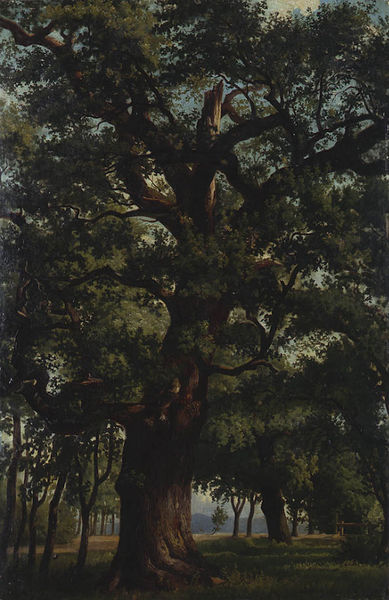
Titel: Eiche
Künstler: Emil Lugo
Standort: Karlsruhe
Institution: Staatliche Kunsthalle Karlsruhe
Schlagwörter: baum, berg, blau, blätter, dunkel, gemälde, himmel, laub, schatten, vogel, wolken, bäume, grün, landschaft, äste, braun, hell, hintergrund, holz, licht, schwarz, straße, zeichnung, gras, park, rasen, weg, wiese, zaun, malerei, alt, jung, alte, bild, ast, baumstamm, ebene, erde, feld, horizont, hügel, natur, stamm, strauch, weide, wind, zweige, einsam, flach, sonne, boden, blatt, krone, wald, hellblau, sommer, düster, berge, allee, dunst, bank, stille, romantik, erhaben, stämme, dick, junge, baumkrone, tor, foto, alter, durchblick, wurzel, zweig, moos, lichtung, groß, laubbaum, ein, wurzeln, kiefer, blitz, geäst, waldboden, rinde, gehölz, hain, wäldchen, weidezaun, eiche, licht schatten, knorrig, naturalistisch, eichen, bau, stumpf, unheimlich, baumstumpf, morsch, bume, zeicnung, verwunschen, mächtig, mist, linde, tiefenraum, farbperspektive, casper david friedrich, kacke, bätter, riese, erhabenheit, verzweigung, abgebrochen, alter baum, kot, angebrochen, eichenwald, romatnik, junge bäume, äate, 1840, wsld, wald dunkel, gemälöde, jungwald, efeld, caspar davis friedrich, #dick, eichenhain, dicke bäume, großer alter baum, spitze abgebrochen, fotographisch, baum eiche, litzbi, blaetterdach